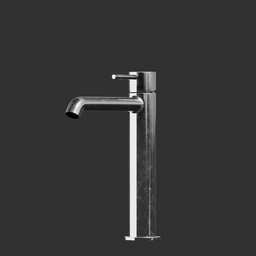
Label: appliances